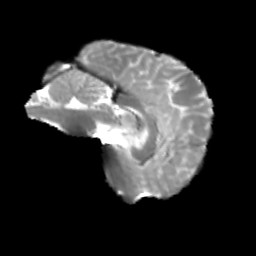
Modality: T2w
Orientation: sagittal
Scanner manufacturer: siemens
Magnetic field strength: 3 T
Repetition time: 4 s
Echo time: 0.0594 s